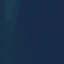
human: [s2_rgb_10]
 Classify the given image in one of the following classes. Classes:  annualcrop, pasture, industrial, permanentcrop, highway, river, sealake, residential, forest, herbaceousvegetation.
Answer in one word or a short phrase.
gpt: SeaLake